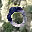
Label: 0